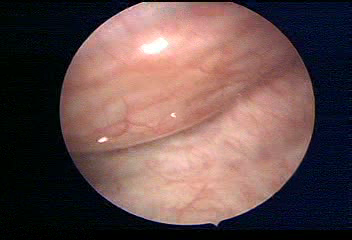
Modality: WLC
Class: Foreign bodies
Subclass: AirBubble
Bladder cancer association: No
Annotated structures: Air bubble